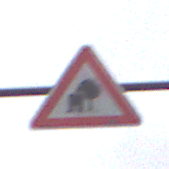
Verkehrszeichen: UnzureichendesLichtraumprofil
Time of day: MorningAfternoon
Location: Outdoor (Nature)
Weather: Overcast
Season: Autumn
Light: Natural